Question: If I have some java or rest component in mule flows, mule doesn't create and download file.
'''
<flow name="qbiif" doc:name="qbiif">
<http:inbound-endpoint exchange-pattern="request-response" host="localhost" port="9192" doc:name="HTTP" path="QBRest"/>
<jersey:resources doc:name="REST">
<component class="com.trinet.rest.RestIntegration"/>
</jersey:resources>
<component doc:name="Java">
<singleton-object class="com.mycompany.iif.java.AppendData"/>
</component>
<set-payload value="Hello" doc:name="Set Payload"/>
<set-property propertyName="mimeType" value="text/csv" doc:name="Property"/>
<set-property propertyName="Content-Disposition" value="attachment;filename=QuickbooksAccountsJava.iif" doc:name="Property"/>
<logger message="final output==#[payload]" level="INFO" doc:name="Logger"/>
</flow>
'''
If I dont have any java/rest component then it downloads the file as shown below code.
'''
<flow name="qbiif" doc:name="qbiif">
<http:inbound-endpoint exchange-pattern="request-response" host="localhost" port="9192" doc:name="HTTP" path="QBRest"/>
<set-payload value="Hello" doc:name="Set Payload"/>
<set-property propertyName="mimeType" value="text/csv" doc:name="Property"/>
<set-property propertyName="Content-Disposition" value="attachment;filename=QuickbooksAccountsJava.iif" doc:name="Property"/>
</flow>
'''
I need file to be downloaded with content from java payload datas.
I have followed this <URL> , but no changes.
Rest component:
'''
@Path("/")
public class RestIntegration {
@POST
@Path("/post/{id1}")
@Consumes(MediaType.APPLICATION_JSON)
@Produces(MediaType.APPLICATION_JSON)
public Response postOperation(@PathParam("id1")String id, String cont) throws Exception{
return Response.status(200).entity(cont).build();
}
}
Java Component
public class AppendData implements Serializable {
public String appendData(@Payload String str) throws IOException, ParseException{
JSONParser jsonParser = new JSONParser();
Object jsonObjectInstance = jsonParser.parse(new StringReader(str));
StringBuilder stringBuilder = new StringBuilder();
buildHeaders(stringBuilder);
if (jsonObjectInstance instanceof JSONObject) {
JSONObject jObject = (JSONObject) jsonObjectInstance;
buildContent(stringBuilder,jObject);
}else{
JSONArray jsonArray = (JSONArray) jsonObjectInstance;
for(int i=0; i<jsonArray.size(); i++ ){
JSONObject jsonObject= (JSONObject) jsonArray.get(i);
buildContent(stringBuilder,jsonObject);
}
}
buildFooter(stringBuilder);
return (stringBuilder.toString());
}
private void buildContent(StringBuilder stringBuilder, JSONObject jsonObject) {
stringBuilder.append("ANS"+" ");
}
private void buildHeaders(StringBuilder stringBuilder) {
stringBuilder.append("!TRNS Account Date Amount Description Memo
");
}
private void buildFooter(StringBuilder stringBuilder) {
stringBuilder.append("ENDANNS");
}
}
'''
If there is no Java/Rest component I am able to download file. At the end logger prints proper error message.
'''
<flow name="qbiif" doc:name="qbiif">
<http:inbound-endpoint exchange-pattern="request-response" host="localhost" port="9192" doc:name="HTTP" path="QBRest"/>
<jersey:resources doc:name="REST">
<component class="com.trinet.rest.RestIntegration"/>
</jersey:resources>
</flow>
'''
RestIntegration.java:
'''
@Consumes(MediaType.APPLICATION_JSON)
@Produces("text/csv")
public Response postOperation(@PathParam("id1")String id, String cont) throws Exception{
String res = appendData(cont); // become private method
return Response.ok(res).header("Content-Disposition", "attachment;filename=QuickbooksAccountsJava.iif").header("mimeType", "text/csv").build();
'''
I am using Chrome Rest client in windows. I am getting response as:

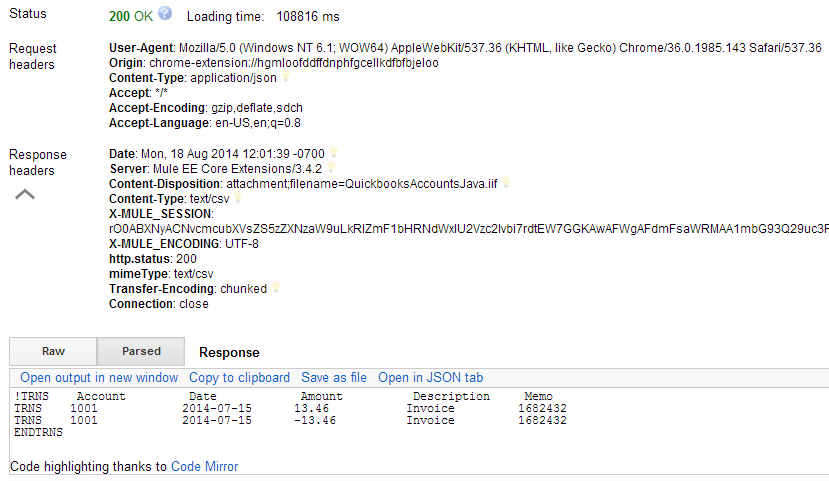
Answer: There's a design flaw in your approach.
'com.trinet.rest.RestIntegration' should be the place where the expected response is created:
- '@Produces''text/csv'- 'appendData''postOperation'- 'Content-Disposition''postOperation'
Thus, there should be not need at all for any extra message processor besides the Jersey resources, ie your flow should be like this:
'''
<flow name="qbiif" doc:name="qbiif">
<http:inbound-endpoint exchange-pattern="request-response" host="localhost" port="9192" doc:name="HTTP" path="QBRest"/>
<jersey:resources doc:name="REST">
<component class="com.trinet.rest.RestIntegration"/>
</jersey:resources>
</flow>
'''